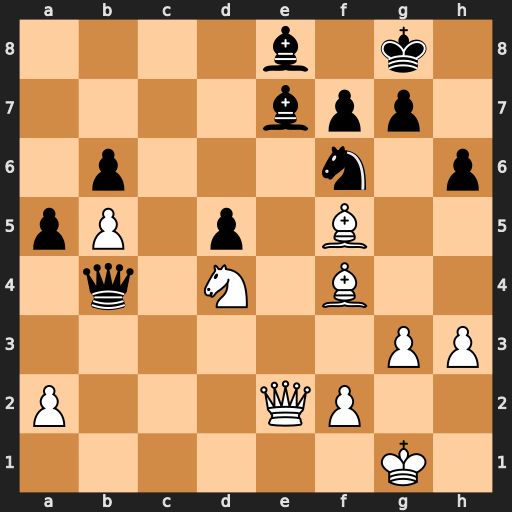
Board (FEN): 4b1k1/4bpp1/1p3n1p/pP1p1B2/1q1N1B2/6PP/P3QP2/6K1
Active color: w
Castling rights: -
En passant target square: -
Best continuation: Nc6 Bxc6 bxc6